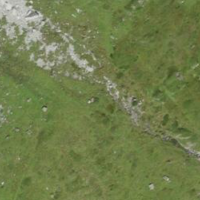
EUNIS habitat code: 25
Species observed at this site:
Briza media